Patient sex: M
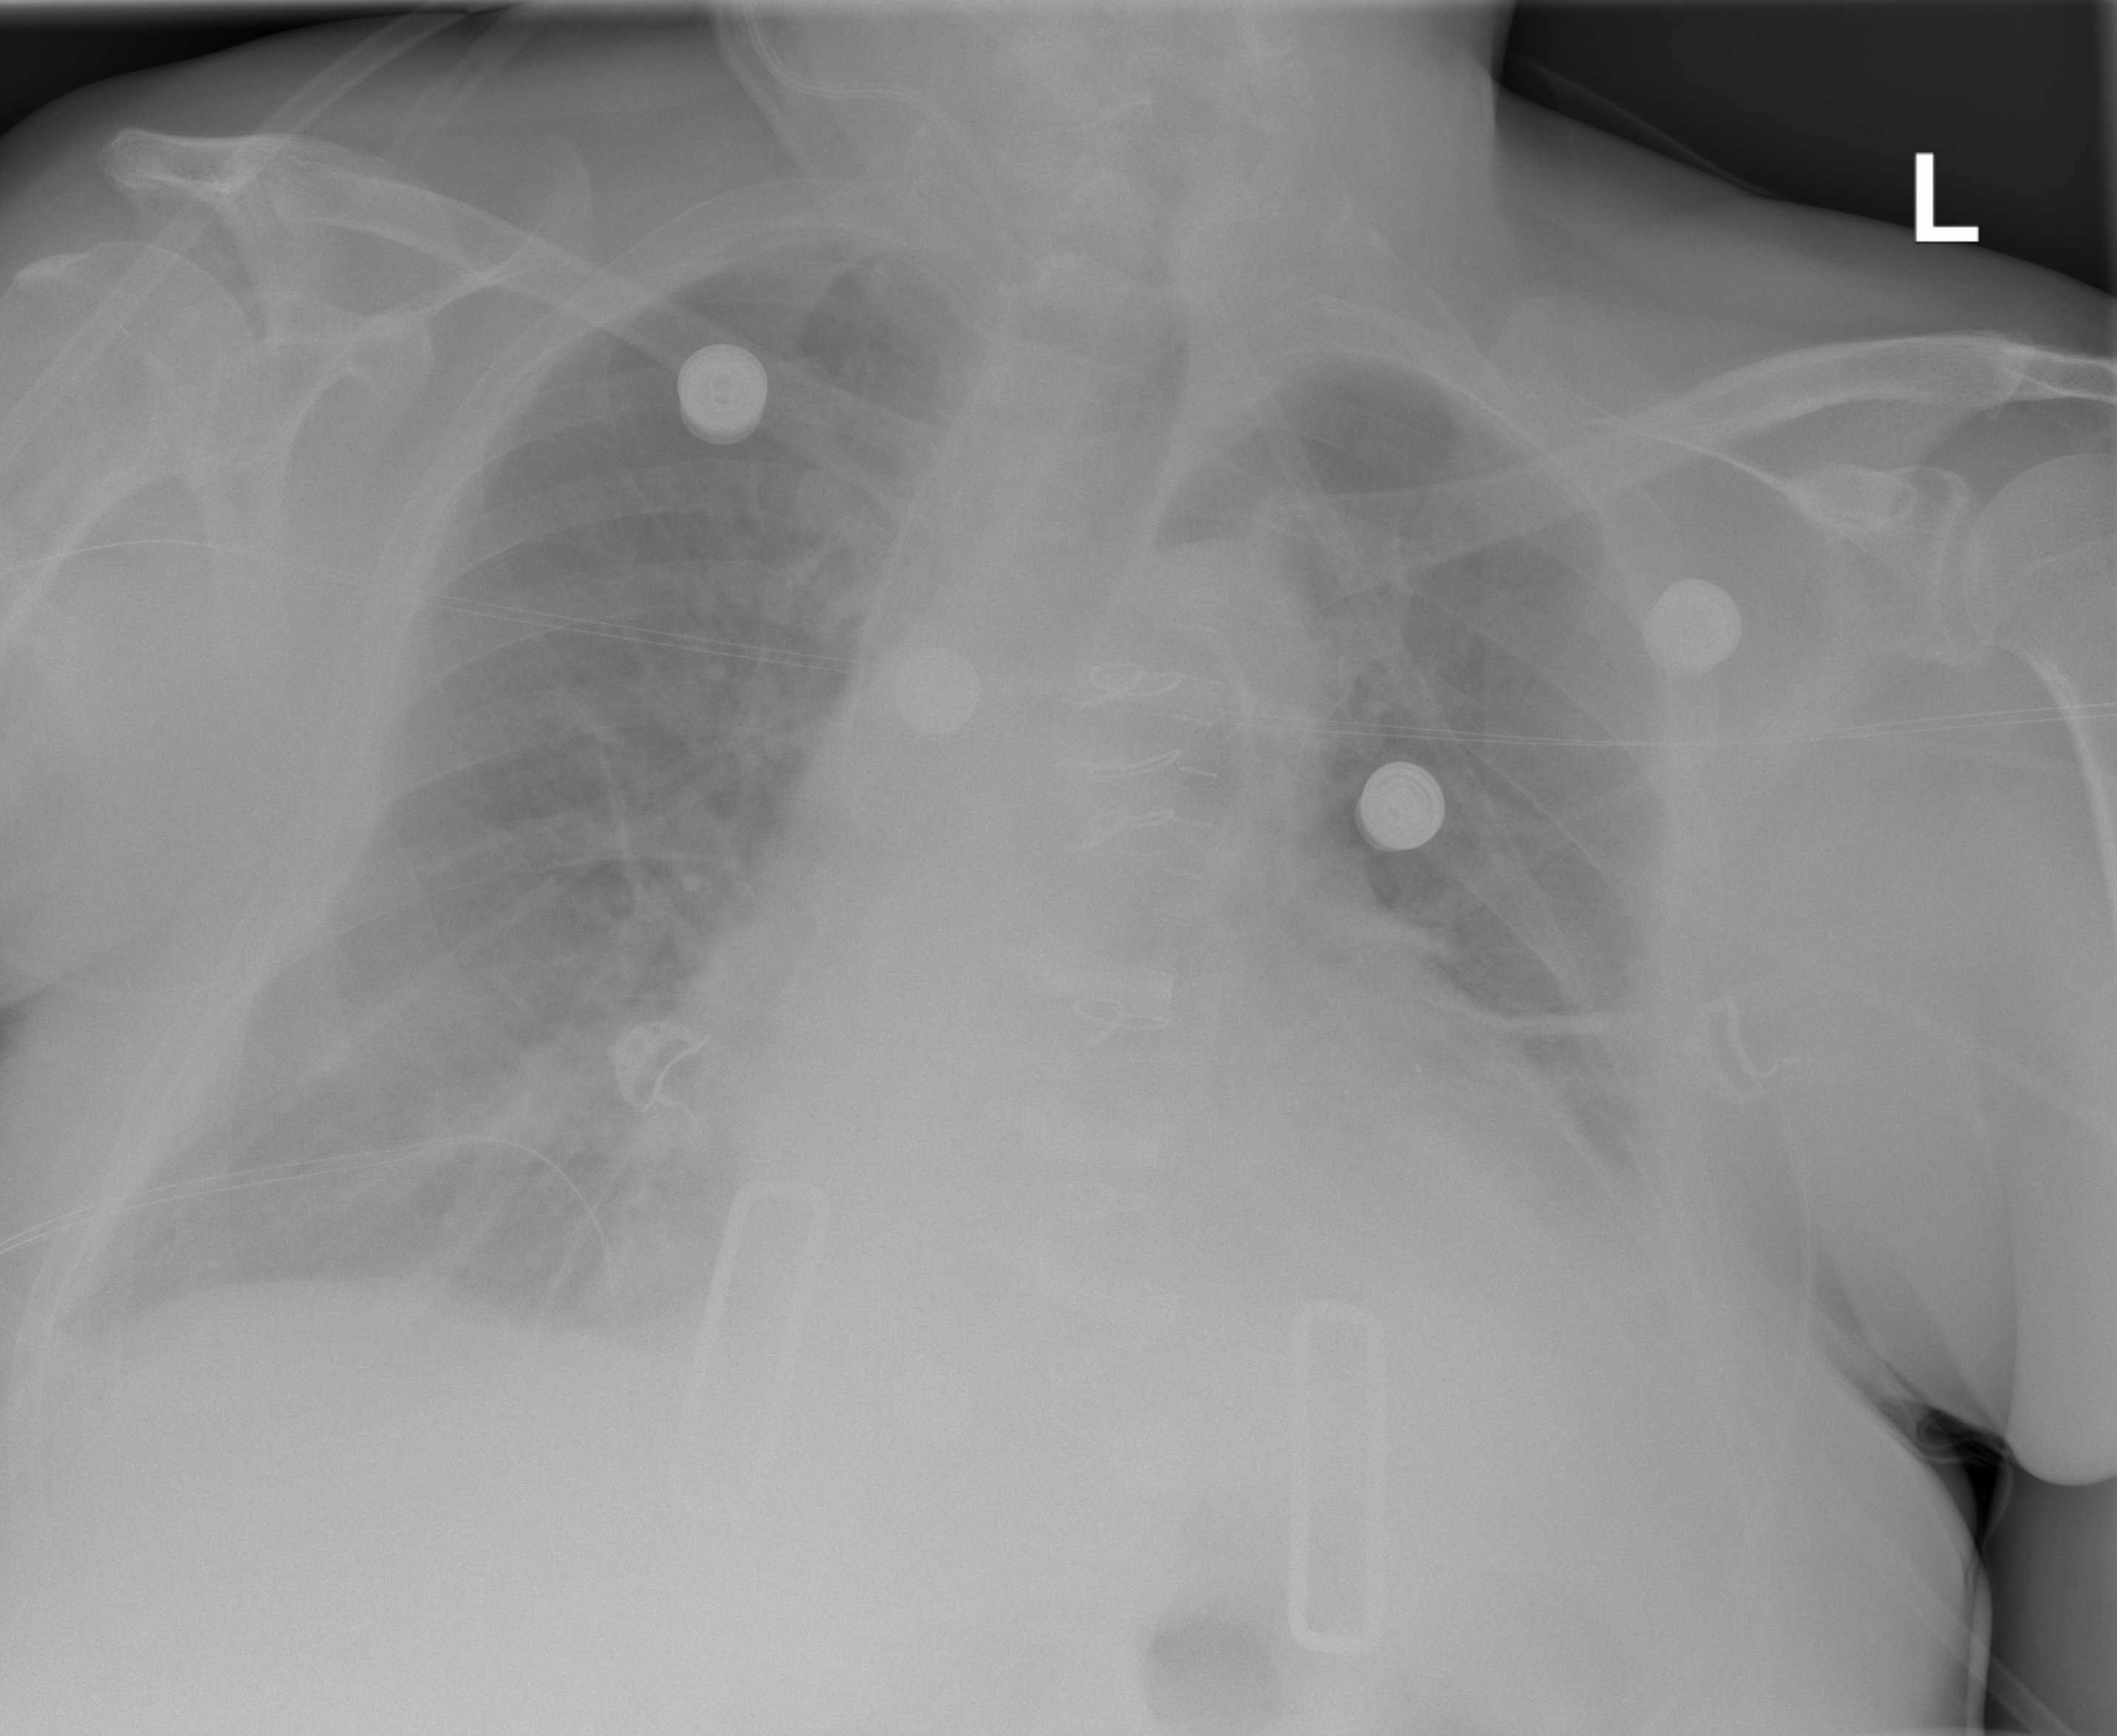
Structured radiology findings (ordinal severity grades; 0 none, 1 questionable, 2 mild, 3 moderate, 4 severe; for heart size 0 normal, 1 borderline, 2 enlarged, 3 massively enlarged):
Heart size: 2
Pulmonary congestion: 0
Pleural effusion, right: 0
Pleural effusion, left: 2
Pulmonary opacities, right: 0
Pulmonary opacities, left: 0
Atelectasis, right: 0
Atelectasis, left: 2